Question: When I looked into this back in iOS5, there were a lot of problems mixing tableViews with pageControls - possible to do but buggy implementation. I'm wondering if that's still the case.
I saw a lot of questions on SO about a inside a , but I'm asking about the inverse. Specifically:
Is it possible to put a UIPageControl inside the tableView Header of a UITableViewController?
Yellow outline is the tableViewHeader, blue is scrollable tableView:

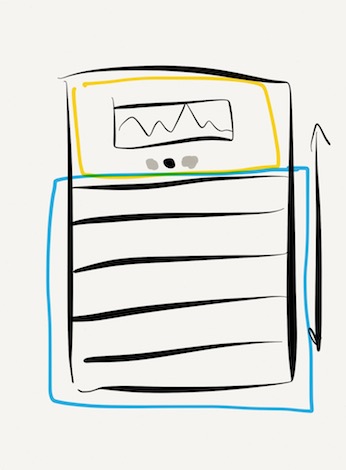
Answer: You have to add custom UIPageControl in table header and than add to headerview like I add label into headerview.
'''
-(void)viewDidLoad
{
// ...
UIView *headerView = [[UIView alloc] initWithFrame:CGRectMake(XXX, YYY, XXX, YYY)];
//...
UIPageControl *page = [UIPageControl alloc]init];
//...
[headerView addSubview:page];
self.tableView.tableHeaderView = headerView;
// ...
}
'''